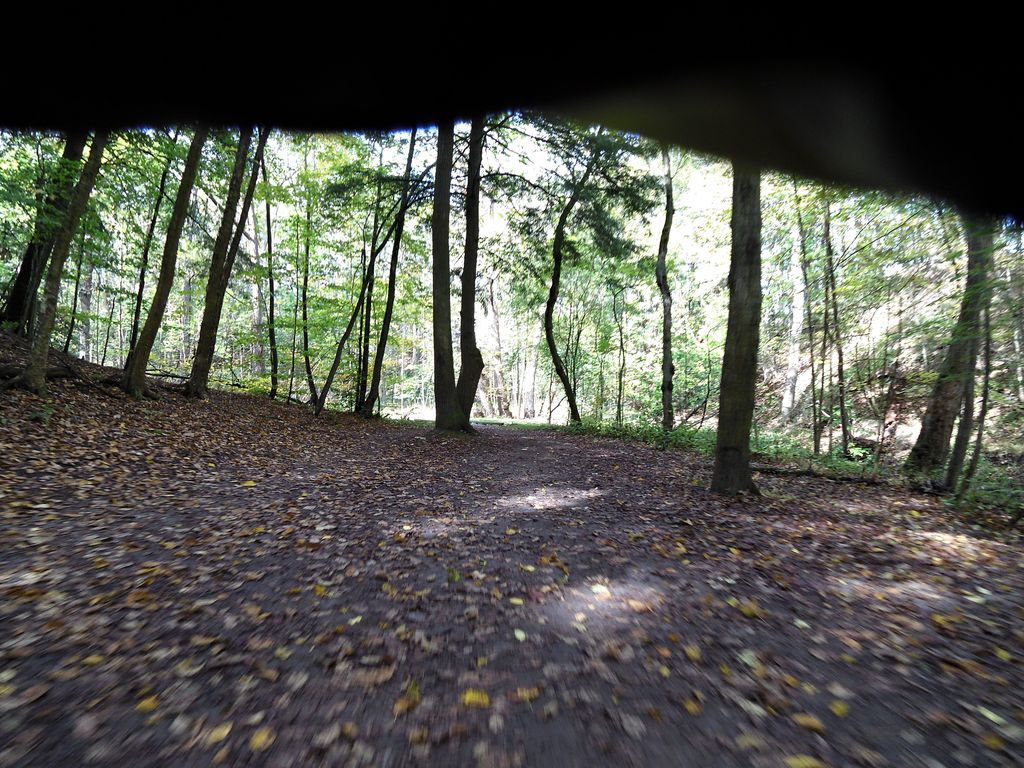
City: hamilton